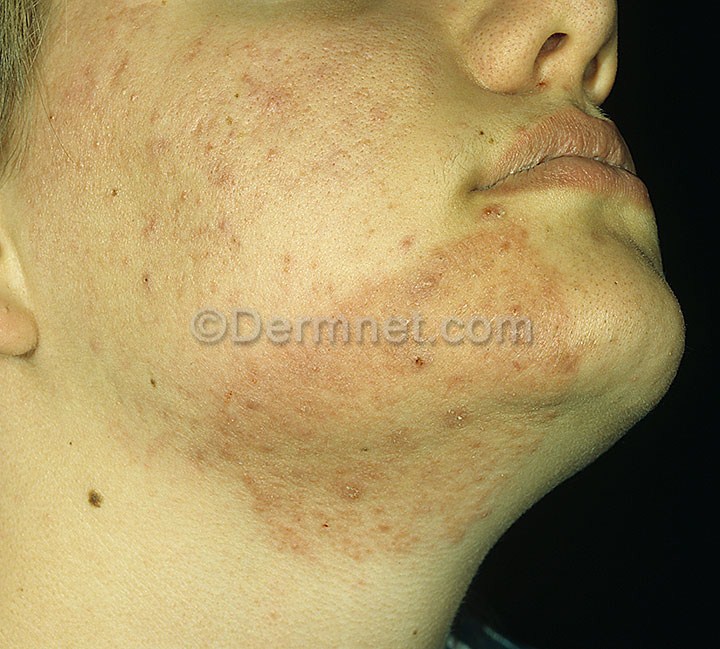
Disease: Tinea Ringworm Candidiasis and other Fungal Infections